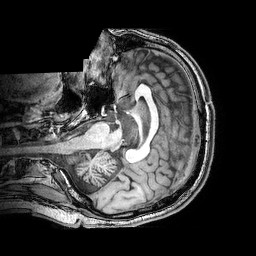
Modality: T1w
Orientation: axial
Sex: male
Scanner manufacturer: philips
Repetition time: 0.008253 s
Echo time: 0.00378 s